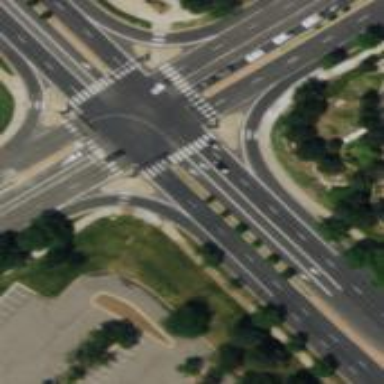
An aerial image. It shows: Zebra crossing on the road.